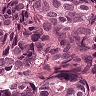
Metastatic tissue present: yes